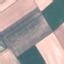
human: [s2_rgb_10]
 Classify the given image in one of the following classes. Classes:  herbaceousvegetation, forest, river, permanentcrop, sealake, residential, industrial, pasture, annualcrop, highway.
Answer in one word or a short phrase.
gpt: AnnualCrop